Question: I want to increase the size of the Calendar view because the default size is too small for my web application. I've tried to add a cssClass to the datetimepicker tag but it doesn't work, even if I change the width or height the only thing it changes is the field, not the calendar itself.
I'll put an image so you can understand better the problem that I have:

The thing is that the text from the field is correctly viewed, but when I click the calendar button, it shows that tiny view and it's extremelly difficult to pick one date.
The code for the datetimepicker is this:
'''
<sx:datetimepicker name="start_date" displayFormat="dd-MMM-yyyy" value="%{'today'}" />
'''
Any guess?
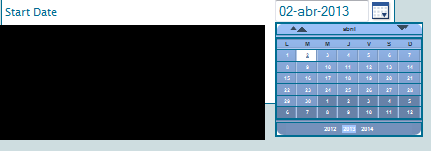
Answer: Ok, It's finally solved:
First I tried to find the file named 'datefilepicker.ftl' inside the 'struts2-core.jar' but I didn't find anything similar.
So after a few hours trying to find which was the correct template of datetimepicker without any luck, I tried to solve my problem using JQuery because when I was searching for the answer I found out a <URL> using this library.
There's a plugin called <URL> that provides you with ajax functionality and therefore with multiple customizations in different widgets.
It's quite easy to install, I just had to download the correct .jar which for me it was Version 3.5.1 ( jQuery 1.8.3, jQuery UI 1.9.2 ). Once I'd downloaded the file, I just had to paste it in the lib folder inside my project. After doing that, I added this line at the beginning of the .jsp file:
'''
<%@ taglib prefix="sj" uri="/struts-jquery-tags"%>
'''
With these steps I had jquery functionality inside my .jsp file, so the only thing left to do is to add the datepicker widget:
First I chose the jquerytheme I wanted for my widget, just like this:
'''
<head>
<sj:head jquerytheme="flick"/>
...
</head>
'''
And then, I added my datepicker widget:
'''
<sj:datepicker name="start_date" displayFormat="dd-MM-yy" value="today"/>
'''
And that's it.
If you want to resize the datepicker calendar see the answer of this post:
<URL>